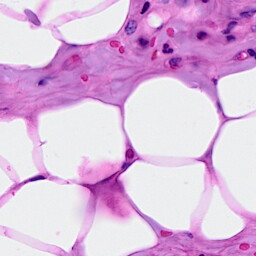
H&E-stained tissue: Breast